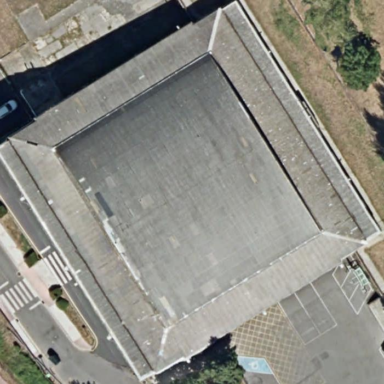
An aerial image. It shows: Building that houses futsal sports centre.